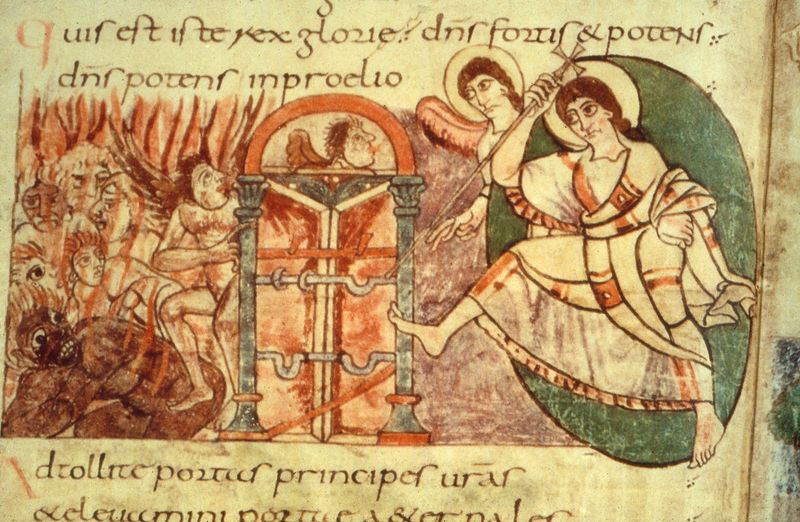
Titel: Stuttgarter Psalter / Bilderpsalter
Institution: Stuttgart, Württembergische Landesbibliothek
Schlagwörter: blau, feuer, flügel, kampf, nackt, grün, menschen, braun, schwarz, säulen, tür, zeichnung, rot, augen, johannes, tot, kirche, engel, bewegt, schrift, bogen, enge, stab, lila, angst, detail, tor, buch, kreuz, religion, flammen, seite, schwert, text, buchstaben, gestus, heiligenschein, zähne, pforte, christus, jesus, fegefeuer, hölle, teufel, verdammnis, mittelalter, heilige, sünde, christen, miniatur, satan, dämonen, fratzen, abstieg, latein, mandorla, buchmalerei, höllenfahrt, vorhölle, purgatorium, verdammten, höllenpforte, hollenpforte, hööle